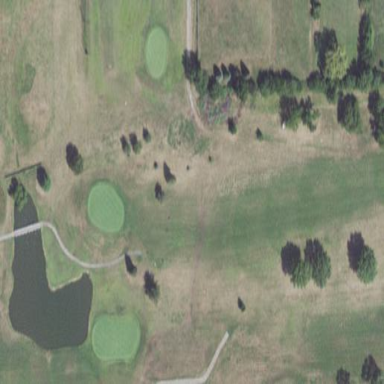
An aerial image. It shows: Golf fairway surrounded by grass.